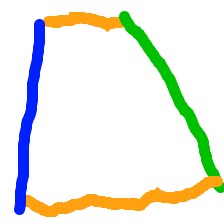
Shape: trapezoid